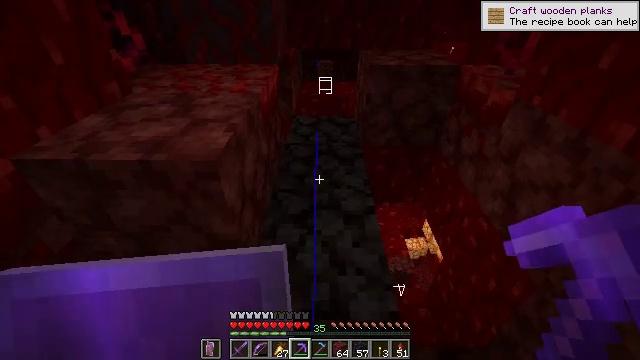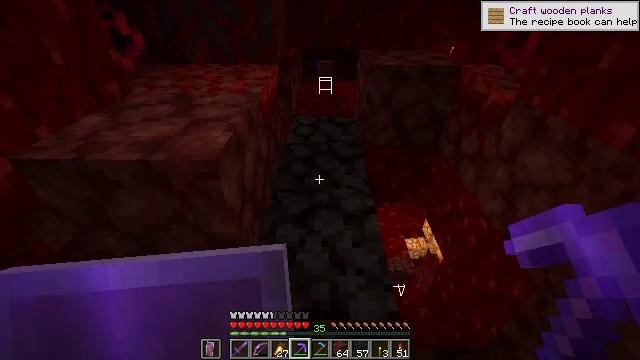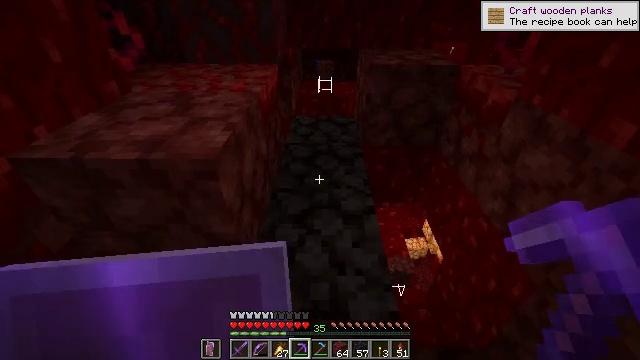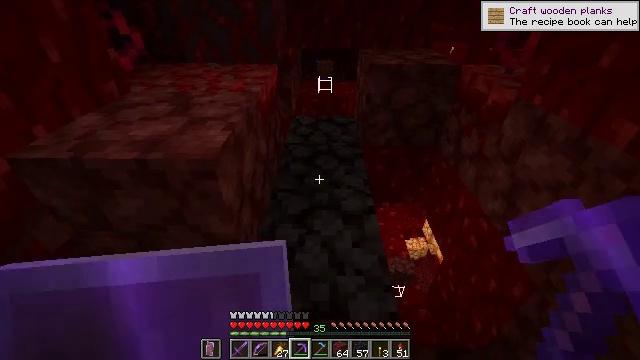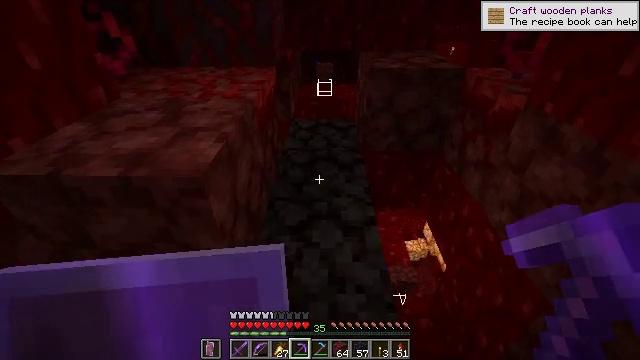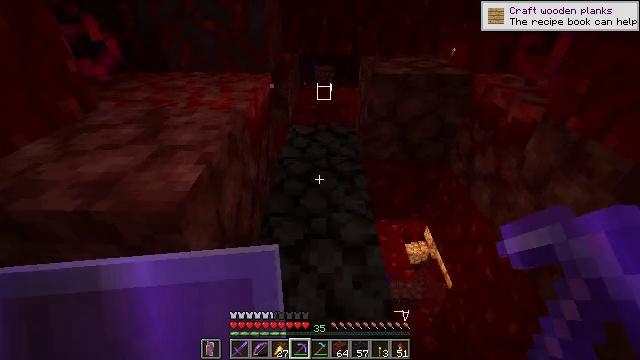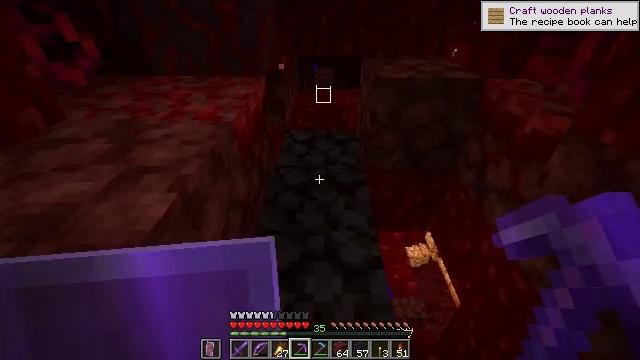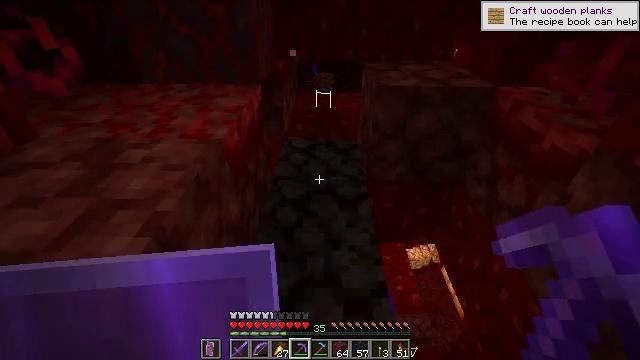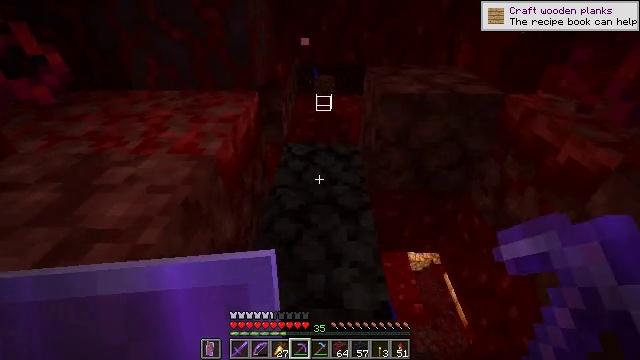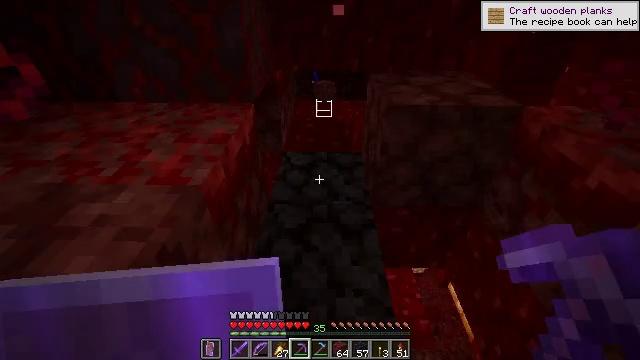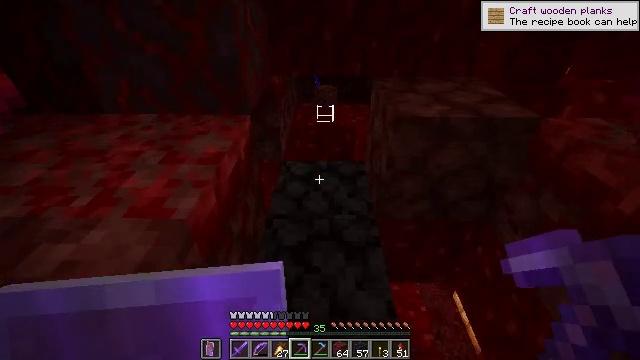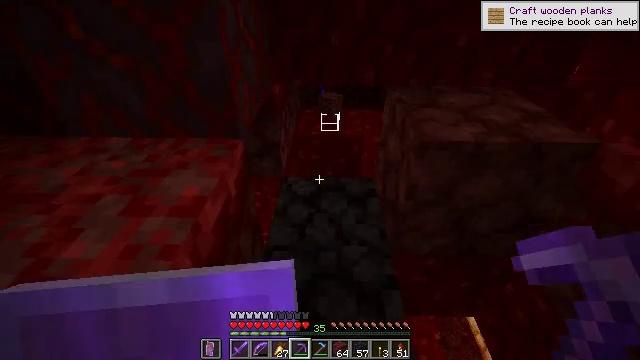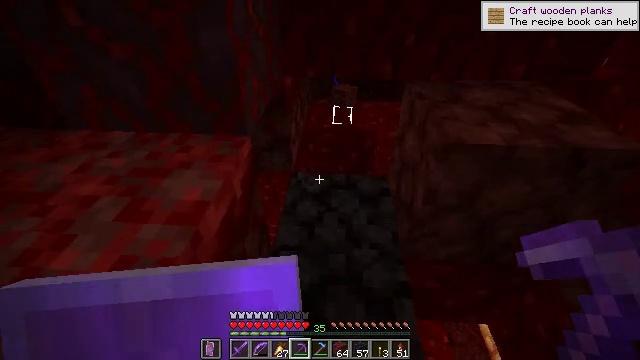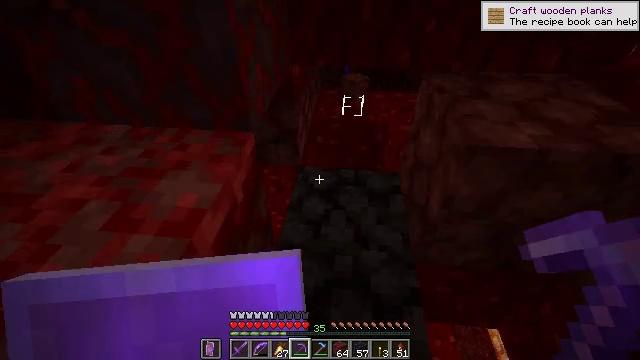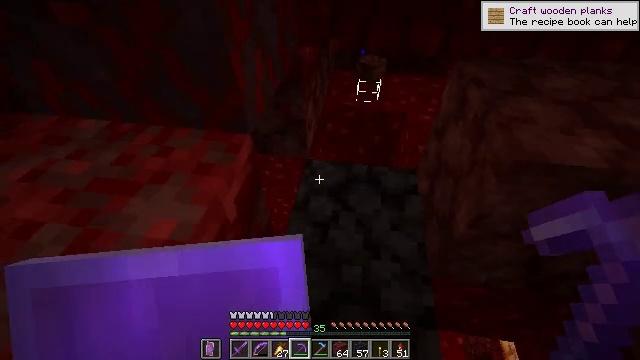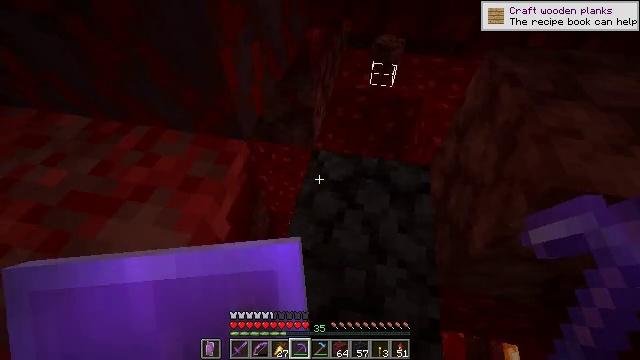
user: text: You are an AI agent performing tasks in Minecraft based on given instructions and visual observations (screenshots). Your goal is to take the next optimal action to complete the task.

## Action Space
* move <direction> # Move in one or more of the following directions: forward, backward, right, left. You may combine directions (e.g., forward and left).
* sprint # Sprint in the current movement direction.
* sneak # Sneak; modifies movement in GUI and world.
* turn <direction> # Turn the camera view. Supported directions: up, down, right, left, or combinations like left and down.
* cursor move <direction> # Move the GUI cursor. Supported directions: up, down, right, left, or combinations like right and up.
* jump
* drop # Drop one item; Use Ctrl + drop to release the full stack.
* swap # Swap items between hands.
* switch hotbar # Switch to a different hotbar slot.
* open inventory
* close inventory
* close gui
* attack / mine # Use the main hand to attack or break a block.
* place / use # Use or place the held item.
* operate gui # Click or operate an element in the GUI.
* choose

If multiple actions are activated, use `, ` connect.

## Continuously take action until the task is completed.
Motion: motion action
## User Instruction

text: Break the crimson stem to collect it.
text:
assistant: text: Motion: no_op
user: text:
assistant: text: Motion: no_op
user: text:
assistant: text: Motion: move forward
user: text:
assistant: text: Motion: move forward
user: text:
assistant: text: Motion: move forward
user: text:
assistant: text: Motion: move forward
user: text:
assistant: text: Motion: move forward
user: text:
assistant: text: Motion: move forward
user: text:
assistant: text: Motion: move forward
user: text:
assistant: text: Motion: move forward
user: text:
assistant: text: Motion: move forward
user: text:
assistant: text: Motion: move forward, turn left and down
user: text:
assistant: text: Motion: move forward, turn left and down
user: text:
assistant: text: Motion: move forward, turn left and down
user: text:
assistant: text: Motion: turn left and down
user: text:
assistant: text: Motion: turn down
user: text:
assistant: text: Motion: no_op
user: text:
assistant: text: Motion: turn left
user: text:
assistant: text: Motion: turn left
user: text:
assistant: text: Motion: turn left
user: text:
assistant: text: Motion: turn left
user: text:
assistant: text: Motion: turn left and up
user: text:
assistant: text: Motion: turn left
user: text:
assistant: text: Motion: turn left and down
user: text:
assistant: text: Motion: move forward
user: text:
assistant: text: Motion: move forward
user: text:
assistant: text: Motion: move forward
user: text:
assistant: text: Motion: no_op
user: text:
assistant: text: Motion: turn left
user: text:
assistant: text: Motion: turn left